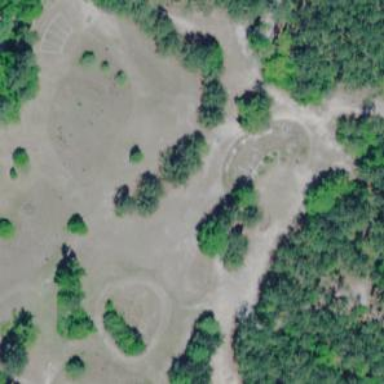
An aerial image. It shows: Disc golf tee.